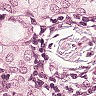
Metastatic tissue present: yes